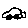
Label: car